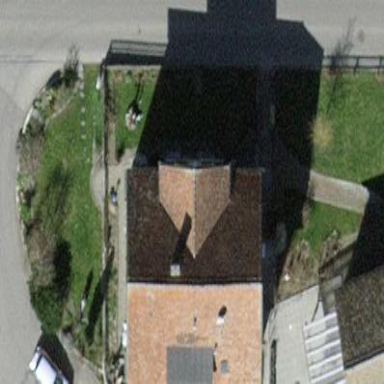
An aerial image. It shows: Gabled roof on building that houses apartments.